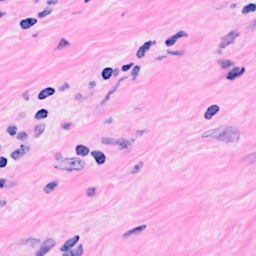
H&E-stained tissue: Breast